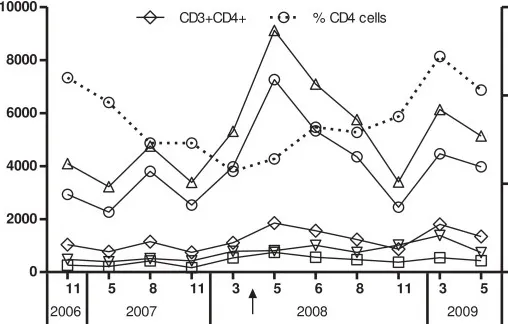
The ALT, AST, bilirubin levels and lymphocytes counts in an HBV/HIV coinfected patient experiencing a spontaneous HBV reactivation. (B) The lymphocytes counts were monitored regularly from 2006 to 2009. The relative CD4+ T cell counts in the CD3+ T cell population (CD4 +%) was set at the right Y-axis. The black arrow indicated the start of the antiviral therapy.
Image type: pathology (fish)